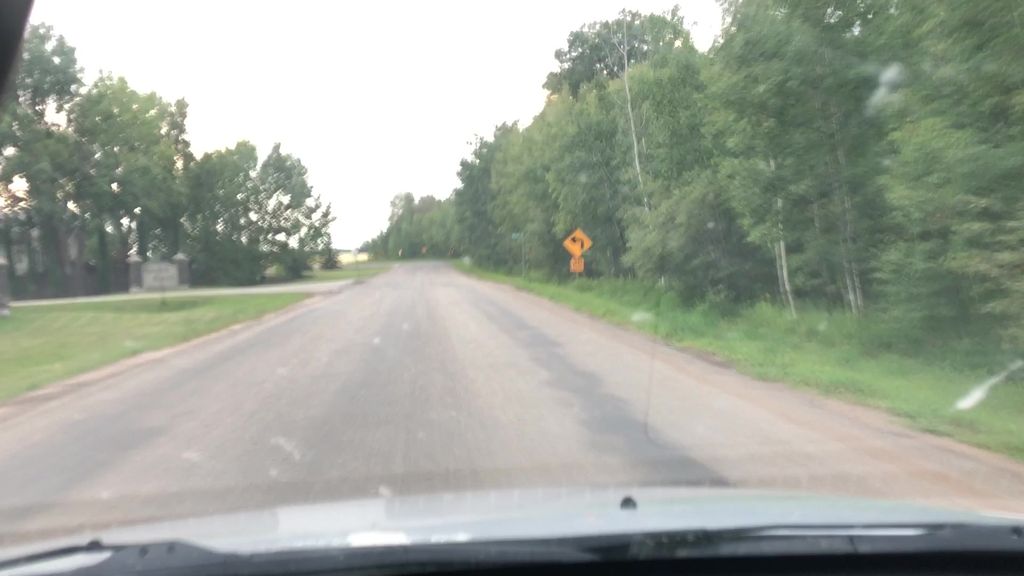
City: edmonton